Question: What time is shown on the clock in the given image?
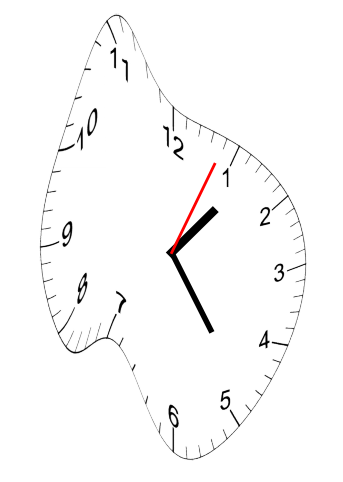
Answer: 01:24:04